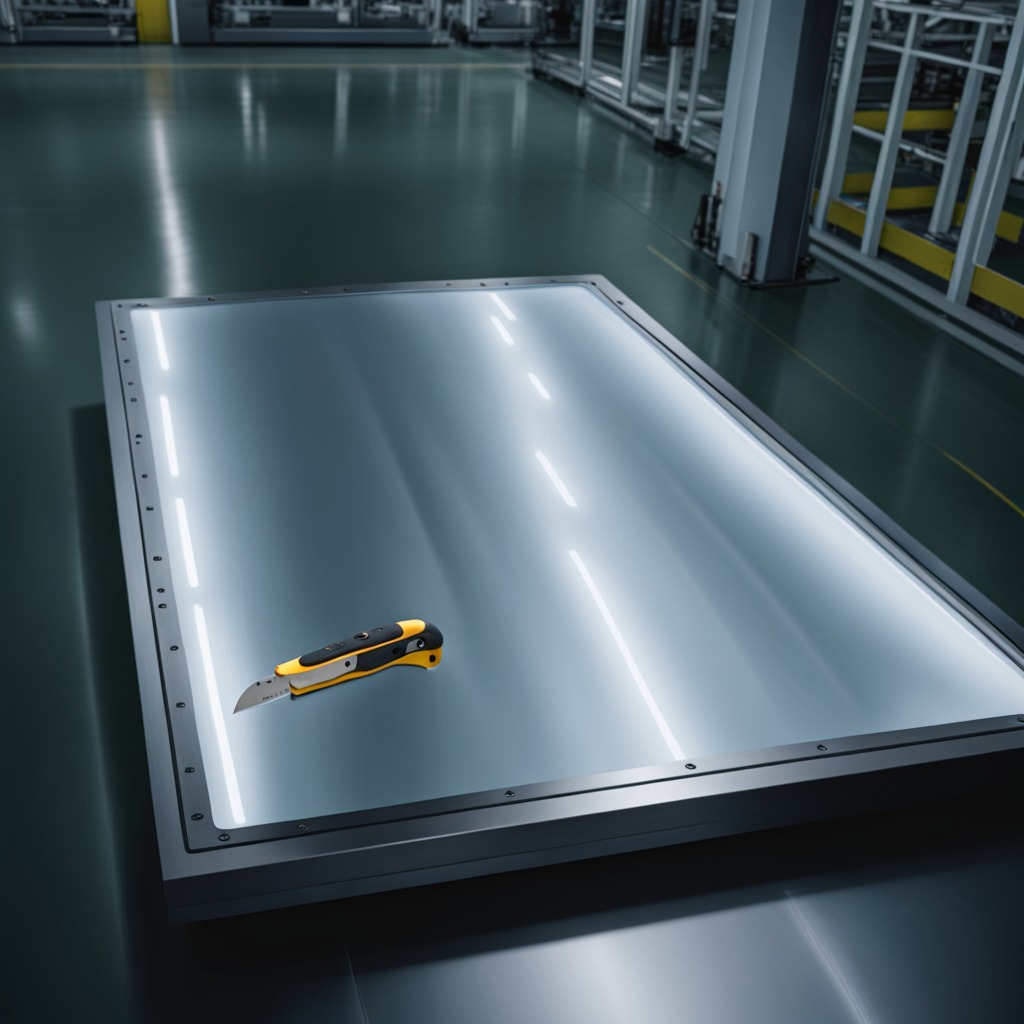
A utility knife is lying on a metal table in a machine shop under fluorescent lights.